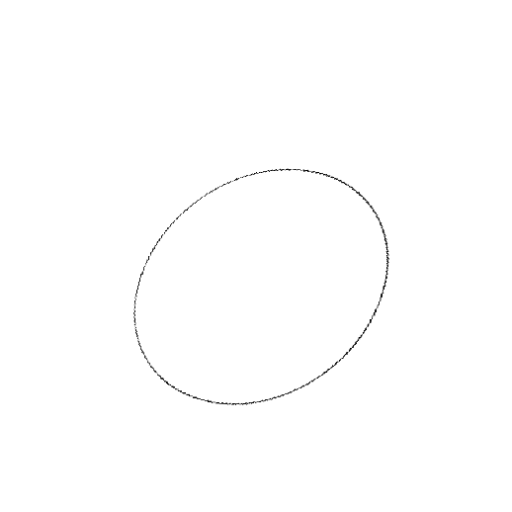
Crossing number: 0